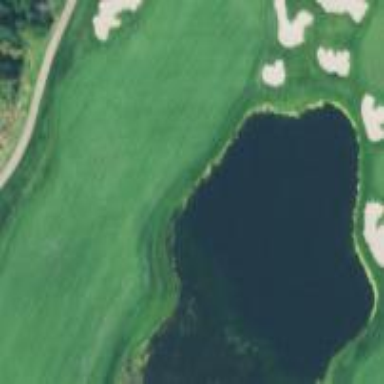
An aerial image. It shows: Water hazard in golf course. The hazard is natural water feature.